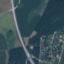
Land use / land cover: Highway